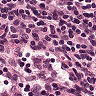
Metastatic tissue present: no